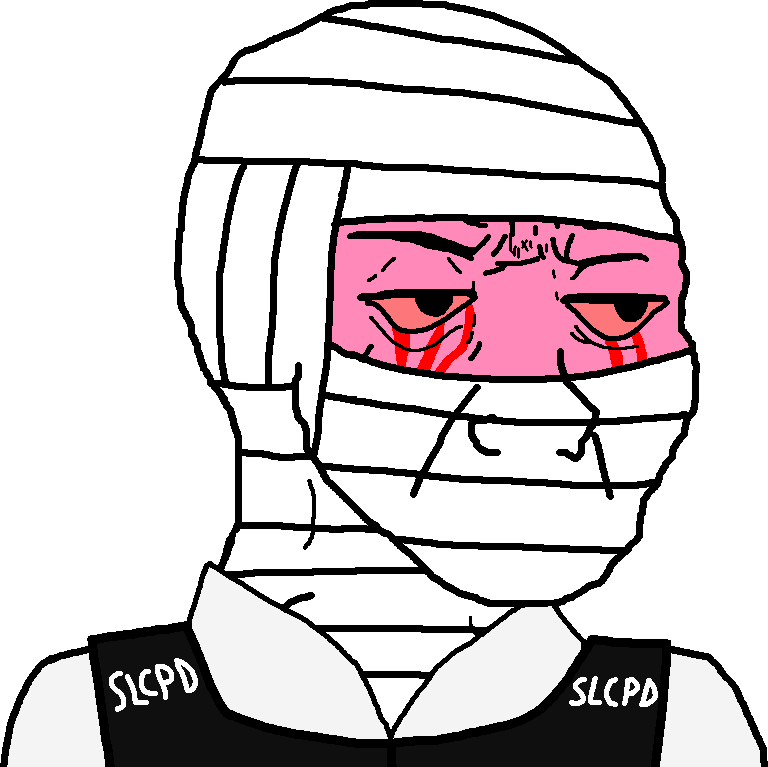
Label: 5_Rage